Field crop: maize
Growth stage: 2
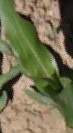
Species: maize